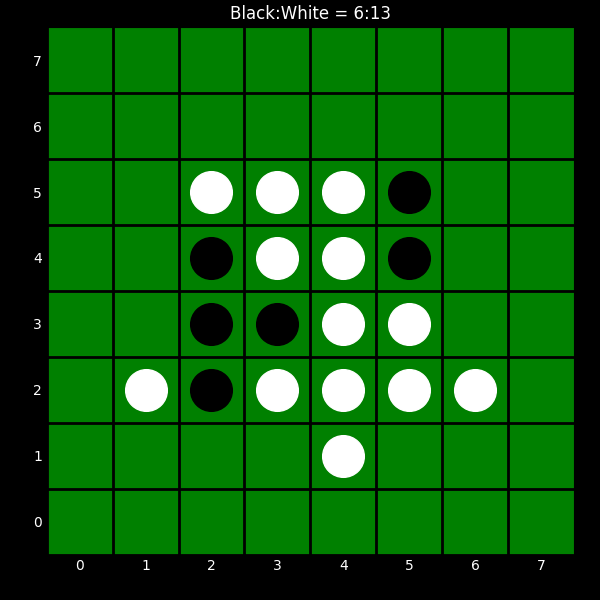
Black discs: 6
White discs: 13